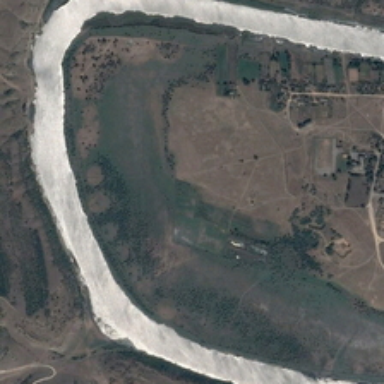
On both sides of the river is dense residential area .